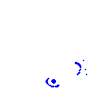
Particle: proton